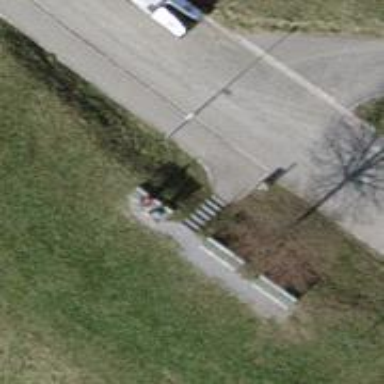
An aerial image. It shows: Compacted steps on the road.